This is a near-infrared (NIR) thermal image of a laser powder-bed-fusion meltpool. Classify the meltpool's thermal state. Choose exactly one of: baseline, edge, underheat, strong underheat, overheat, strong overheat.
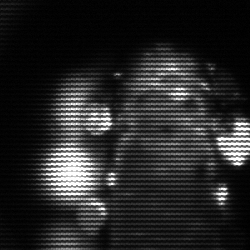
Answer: strong underheat